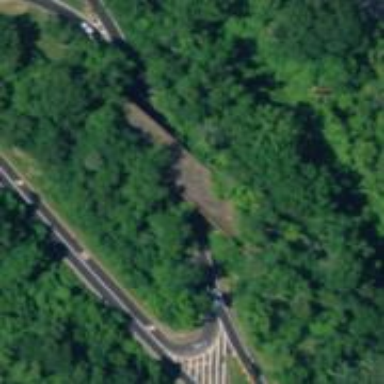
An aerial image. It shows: Abandoned bridge with asphalt surface. This bridge was built in 1962.